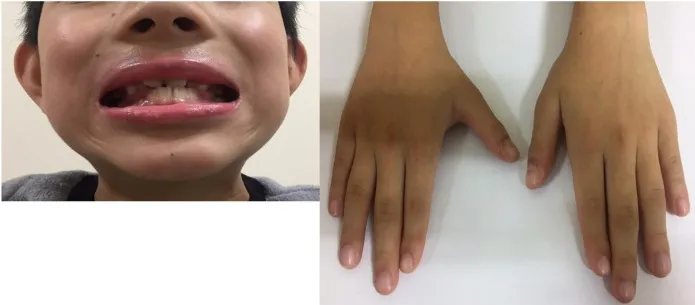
(A) Dysmorphic features of patient 1. Macrodontia of the upper central incisors, a dysmorphic face including prominent and high nasal bridge, anteverted nostrils, hypertelorism, long philtrum, and brachydactyly of both hands.
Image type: medical_photograph (other_medical_photograph)